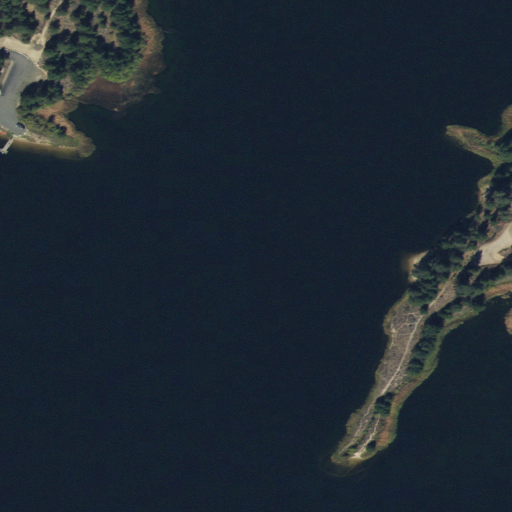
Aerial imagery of depression(s) in Idaho named Horsethief Basin containing open water, evergreen forest, shrub, grassland, and herbaceous wetlands